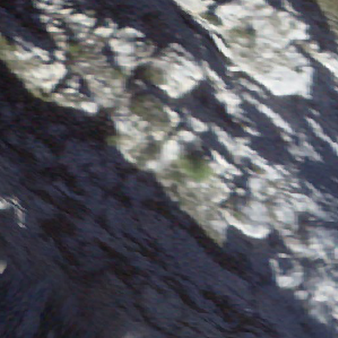
Label: bouldering_area